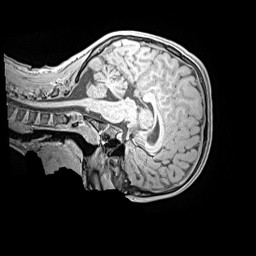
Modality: MP2RAGE
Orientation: sagittal
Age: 11
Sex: male
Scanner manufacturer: siemens
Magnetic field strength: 3 T
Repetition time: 4 s
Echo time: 0.00299 s